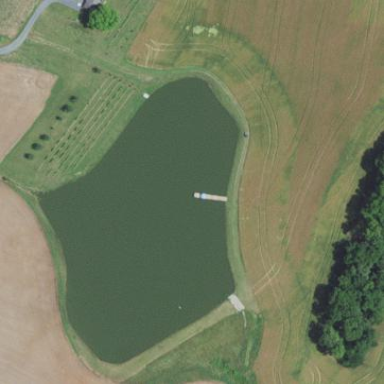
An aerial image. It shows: Serene pond surrounded by nature.